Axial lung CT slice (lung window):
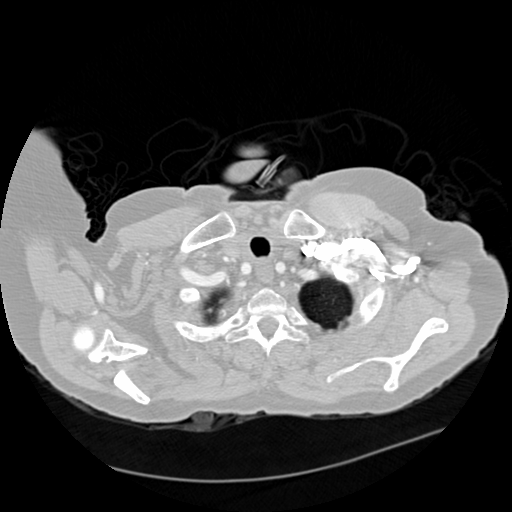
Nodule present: no